Question: I'm trying to implement in jsf something that will serve sort of a 3 way pick list:

I can do this pretty easily.
My only problem is making the buttons rotate as they are in the image.
Is it even possible? (Other than doing some clickable image that will only appear rotated)
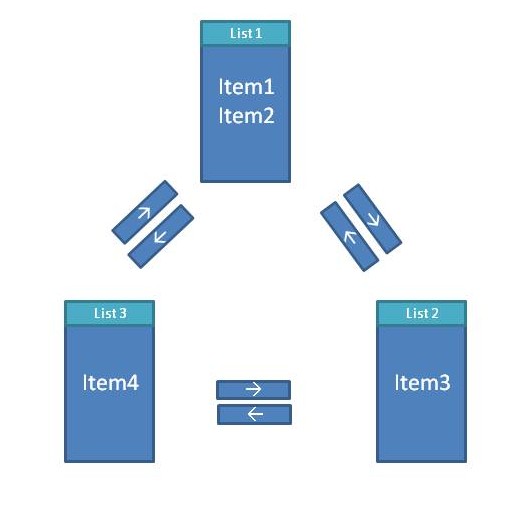
Answer: It is possible, but the solution is not JSF-related. You should be able to do it with javascript. <URL> for jQuery and try using it. The only thing that you have to take in mind is the ID if the controls. Perhaps you won't be able to specify it, so either use the generated one, or use a more complex jQuery selector.